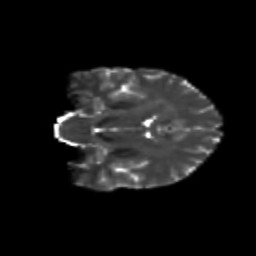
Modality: T2w
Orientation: coronal
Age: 27
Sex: female
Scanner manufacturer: siemens
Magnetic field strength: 3 T
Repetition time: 8.6 s
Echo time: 0.095 s